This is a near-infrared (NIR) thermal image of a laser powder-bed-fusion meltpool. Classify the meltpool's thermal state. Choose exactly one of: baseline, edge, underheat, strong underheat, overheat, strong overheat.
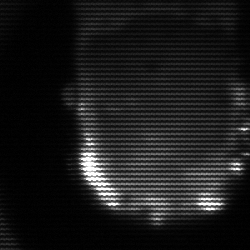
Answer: baseline